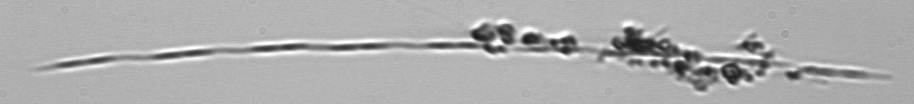
Label: Pseudo-nitzschia